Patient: sex M, age 46
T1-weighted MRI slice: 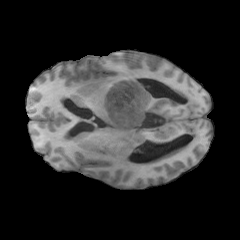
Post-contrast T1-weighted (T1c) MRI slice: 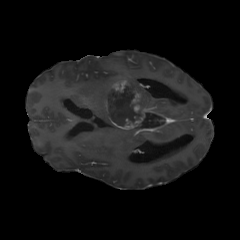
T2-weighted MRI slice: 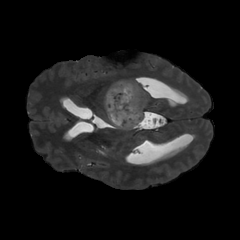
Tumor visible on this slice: yes
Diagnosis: Glioblastoma, IDH-wildtype
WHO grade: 4